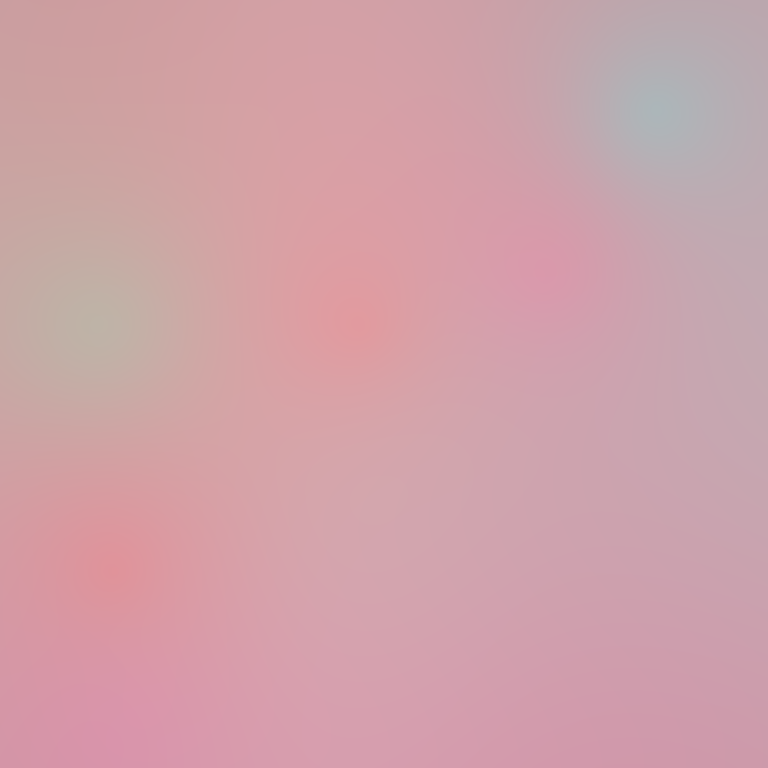
Abstract light effect, smooth gradient from soft pink to light peach, calm atmosphere, diffuse glow, no room, no furniture, no objects.